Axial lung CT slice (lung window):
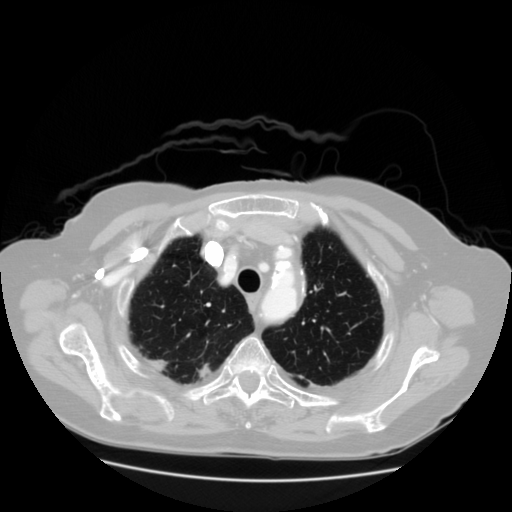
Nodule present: no